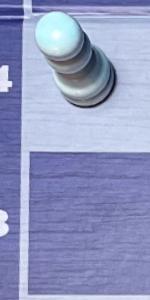
Label: Empty